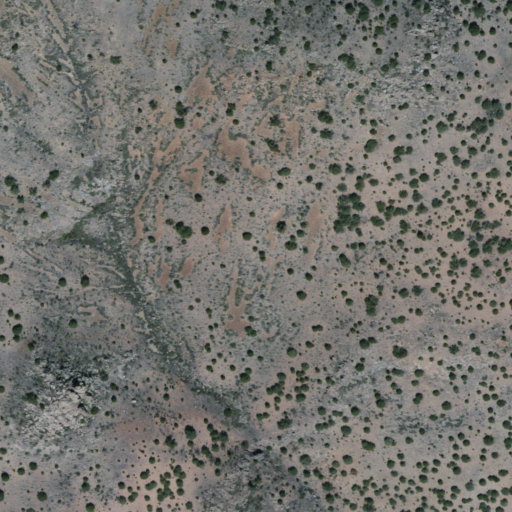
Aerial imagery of mountain in Arizona named Trinity Mountain containing shrub and grassland